Question: I want to make an app that runs both in handset & Tablet as shown in figure:

- - - <URL>
I am new to it so any type of help is appreciated.
Thanks..
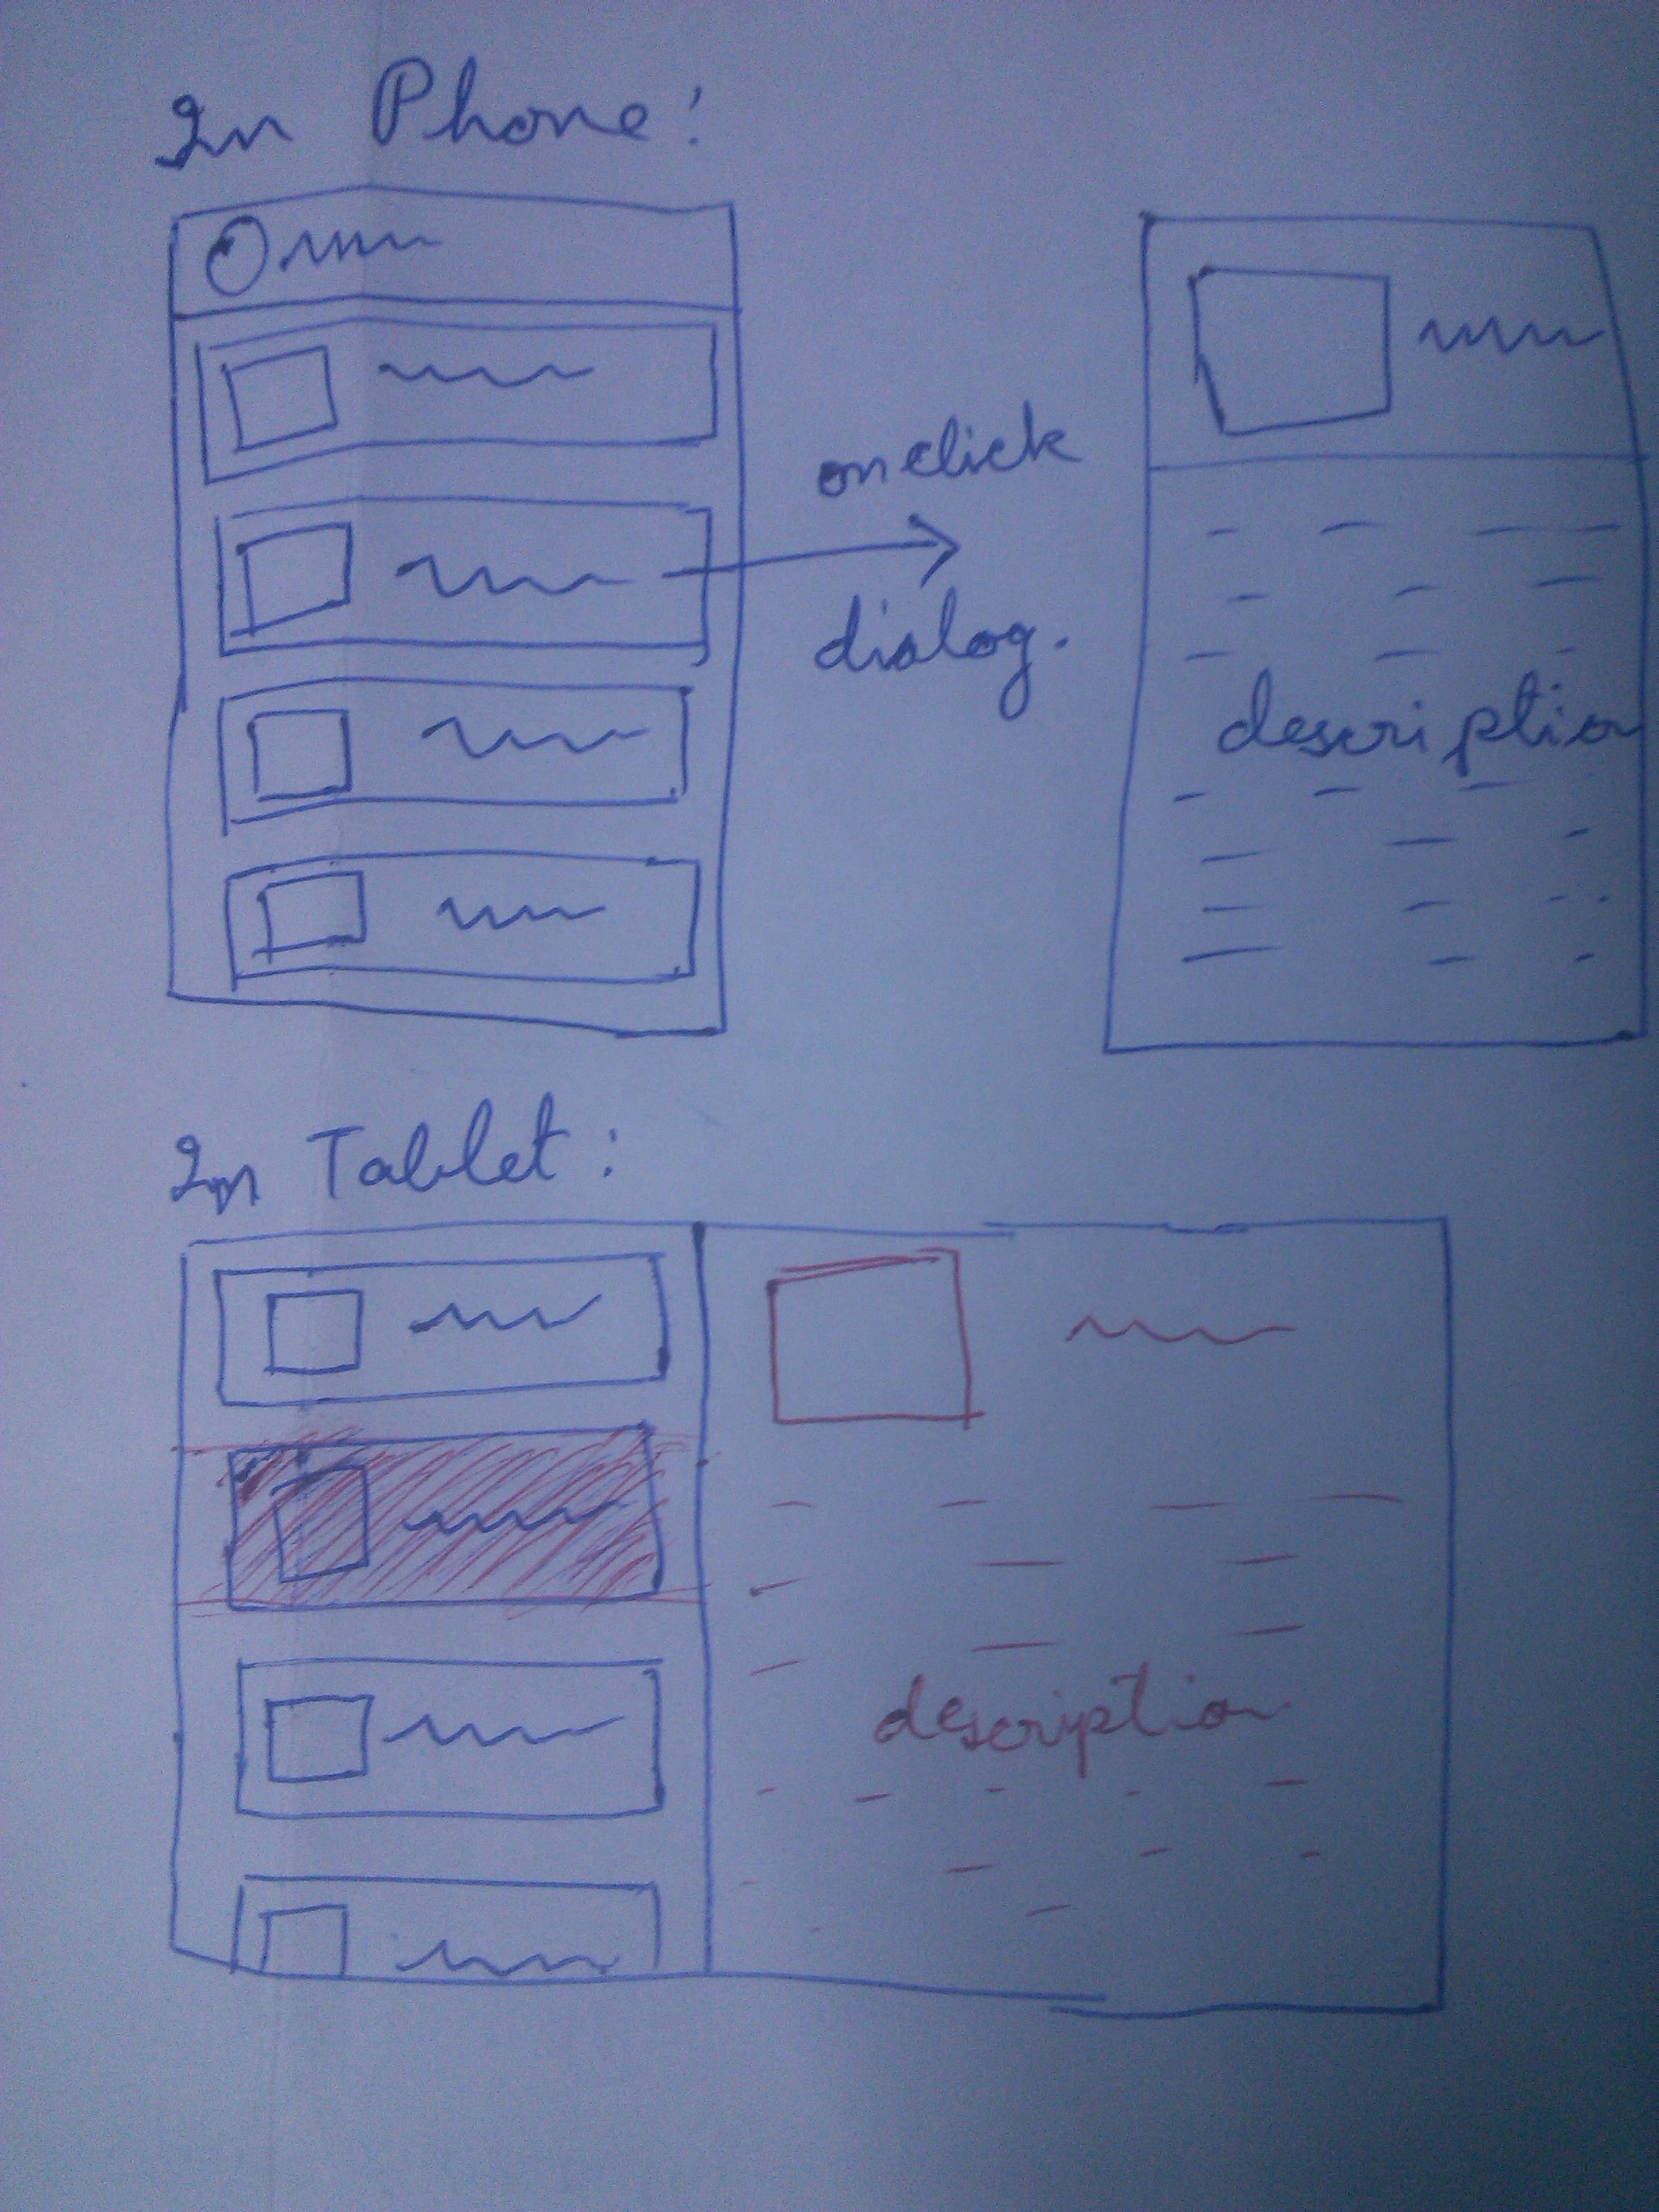
Answer: I think is what you need. Luckily it's already built into Android Framework.
Creating a new project, when you reach this page, instead of selecting Blank Activity, select the third template, that is Master/Detail Flow.

The best way to learn it is to scrutinize the pre-written code in the template.
However, you can also get a grip on it with <URL>.
About the second question, go for blob only if you have just a few pictures. But in case you have many pictures, decoding and encoding the pictures can be a pain in the back, so I recommend using simple Drawables.